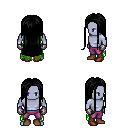
a pixel art fantasy rpg character, male body template, dark elf, purple skin, green tattered cape, magenta pants, black extra-long hairstyle, metal gloves, brown shoes, four views (front, back, left, right), 2x2 character sprite sheet, small pixel art, hard edges, no anti-aliasing